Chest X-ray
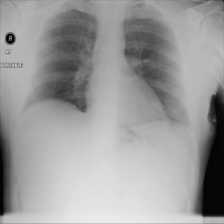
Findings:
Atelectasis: negative
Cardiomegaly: negative
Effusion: negative
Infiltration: negative
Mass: negative
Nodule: negative
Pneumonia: negative
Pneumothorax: negative
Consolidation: negative
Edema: negative
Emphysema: negative
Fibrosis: negative
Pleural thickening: negative
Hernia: negative